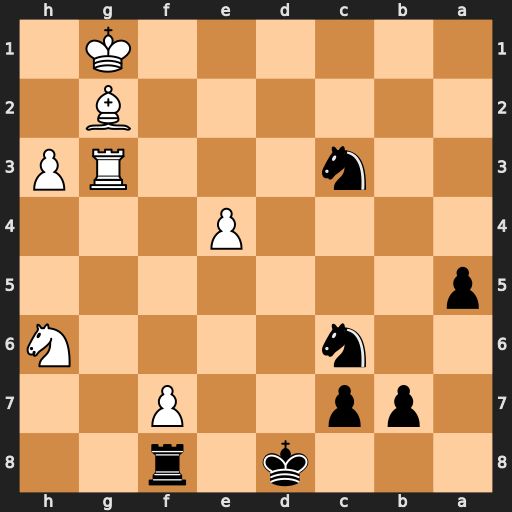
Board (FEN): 3k1r2/1pp2P2/2n4N/p7/4P3/2n3RP/6B1/6K1
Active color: b
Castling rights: -
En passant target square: -
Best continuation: Ne2+ Kh2 Nxg3